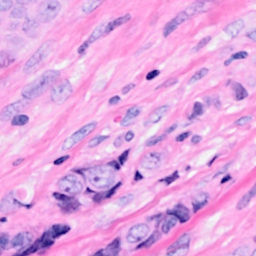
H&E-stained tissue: Breast